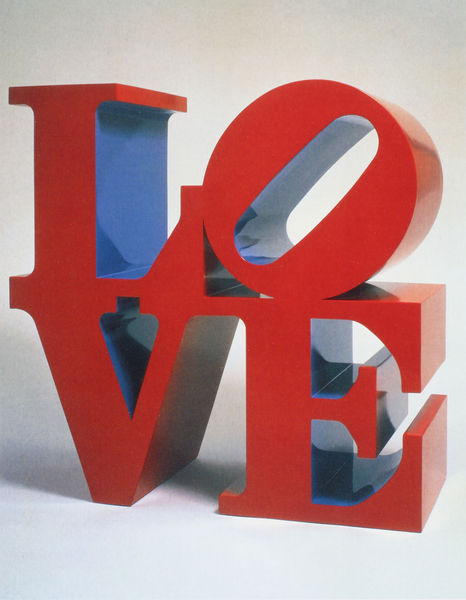
Titel: LOVE
Künstler: Robert Indiana
Schlagwörter: blau, schatten, weiß, geschwungen, hintergrund, rot, liebe, moderne, farben, modern, foto, buchstabe, buchstaben, kunst, herz, love, simple, blauz, e, l, o, lo, v, ve, adore